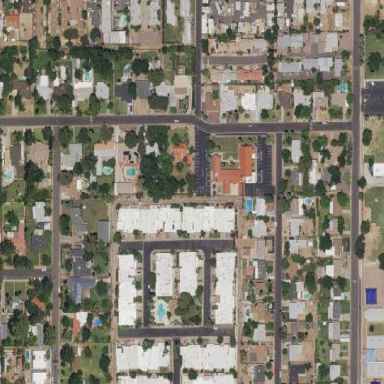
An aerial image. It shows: Residential area.